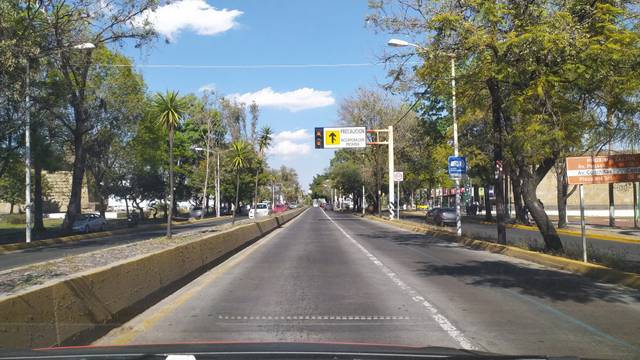
Region: Mexico
Coordinates: 20.631, -103.416